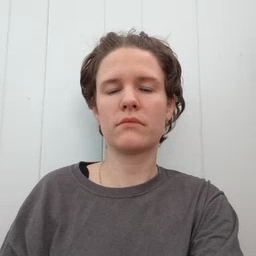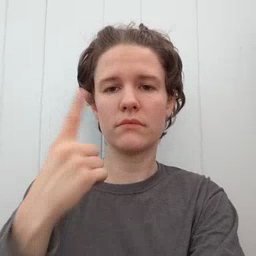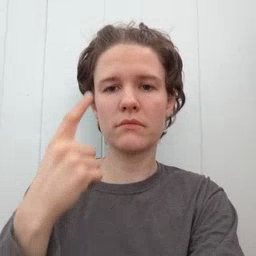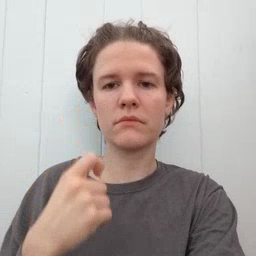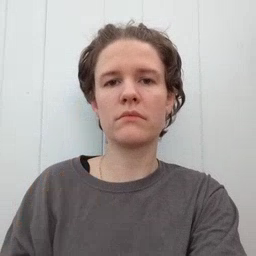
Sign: cry